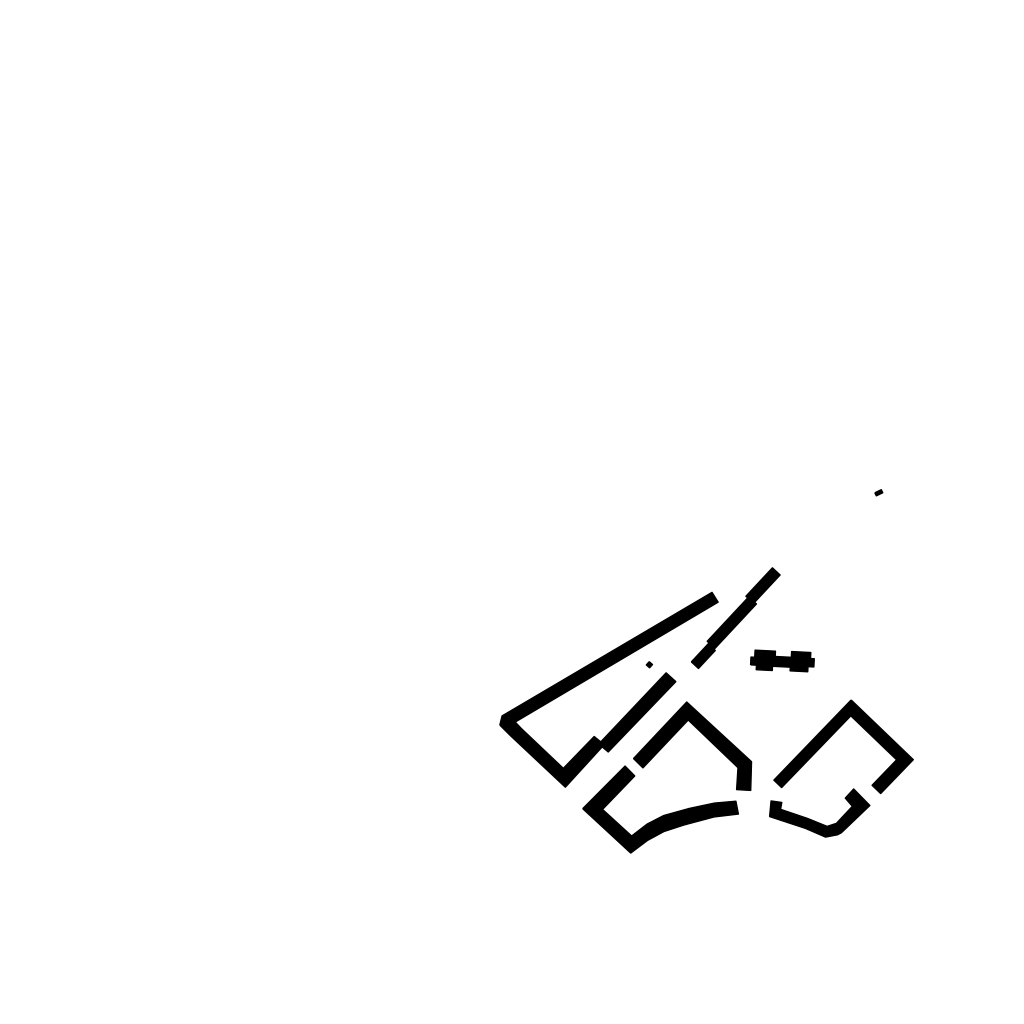
Tags: overhead vector_map, business, industrial, recreation, residential, special, modern, high_rise, individual_rise, low_rise, density_1, Building, 1.0 km²